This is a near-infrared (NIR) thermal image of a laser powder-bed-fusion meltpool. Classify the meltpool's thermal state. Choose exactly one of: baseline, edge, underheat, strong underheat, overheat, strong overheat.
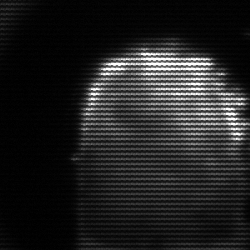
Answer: baseline